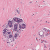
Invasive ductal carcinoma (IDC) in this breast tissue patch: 0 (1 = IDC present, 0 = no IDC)